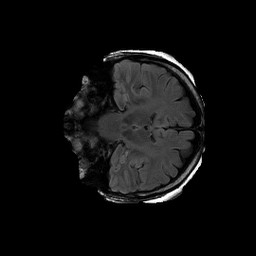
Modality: FLAIR
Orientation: coronal
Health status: ill
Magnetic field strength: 3 T